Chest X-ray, PA view. Patient: 42 years old, sex F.
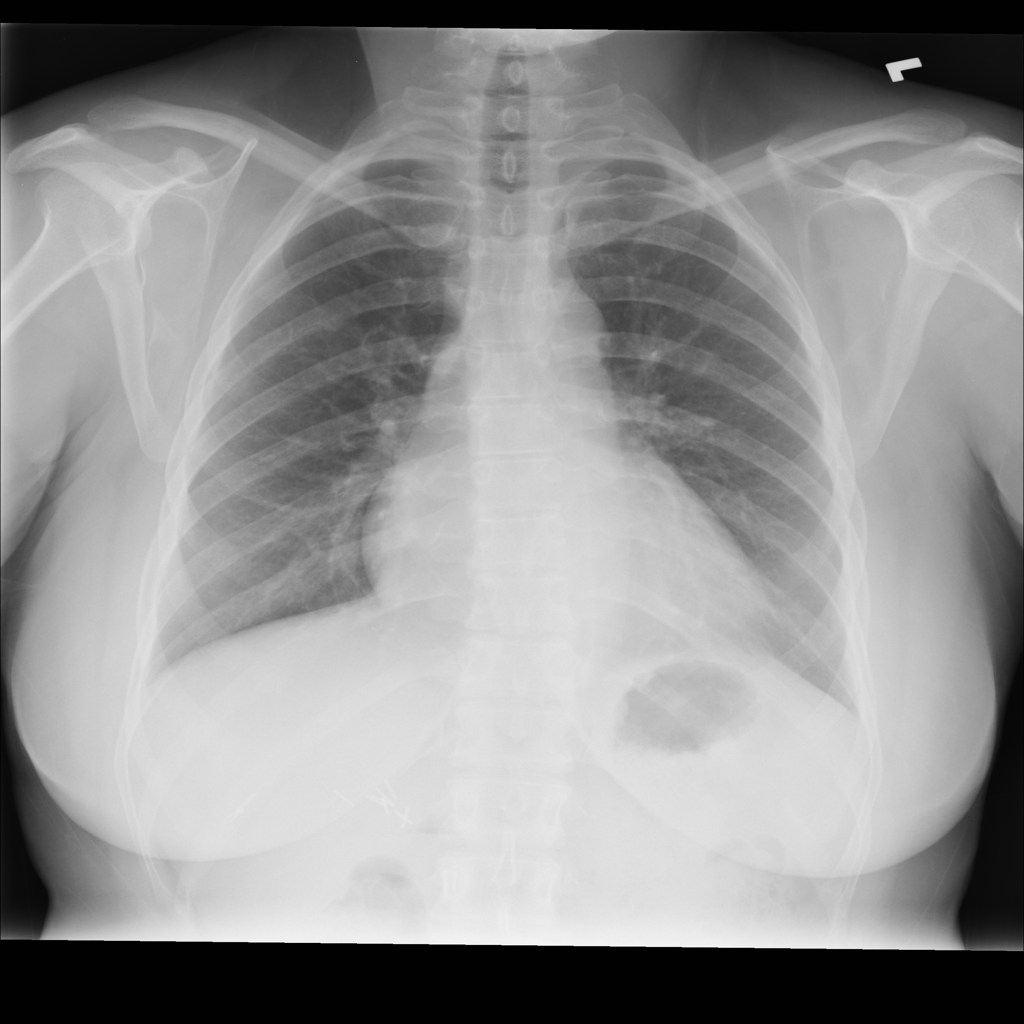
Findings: Nodule